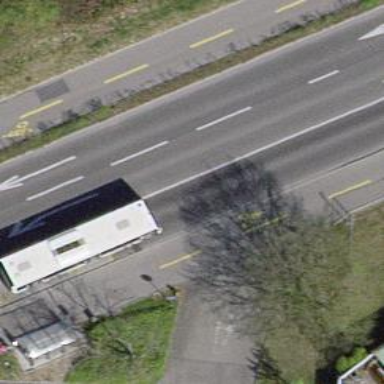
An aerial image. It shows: Asphalt sidewalk along cycleway.